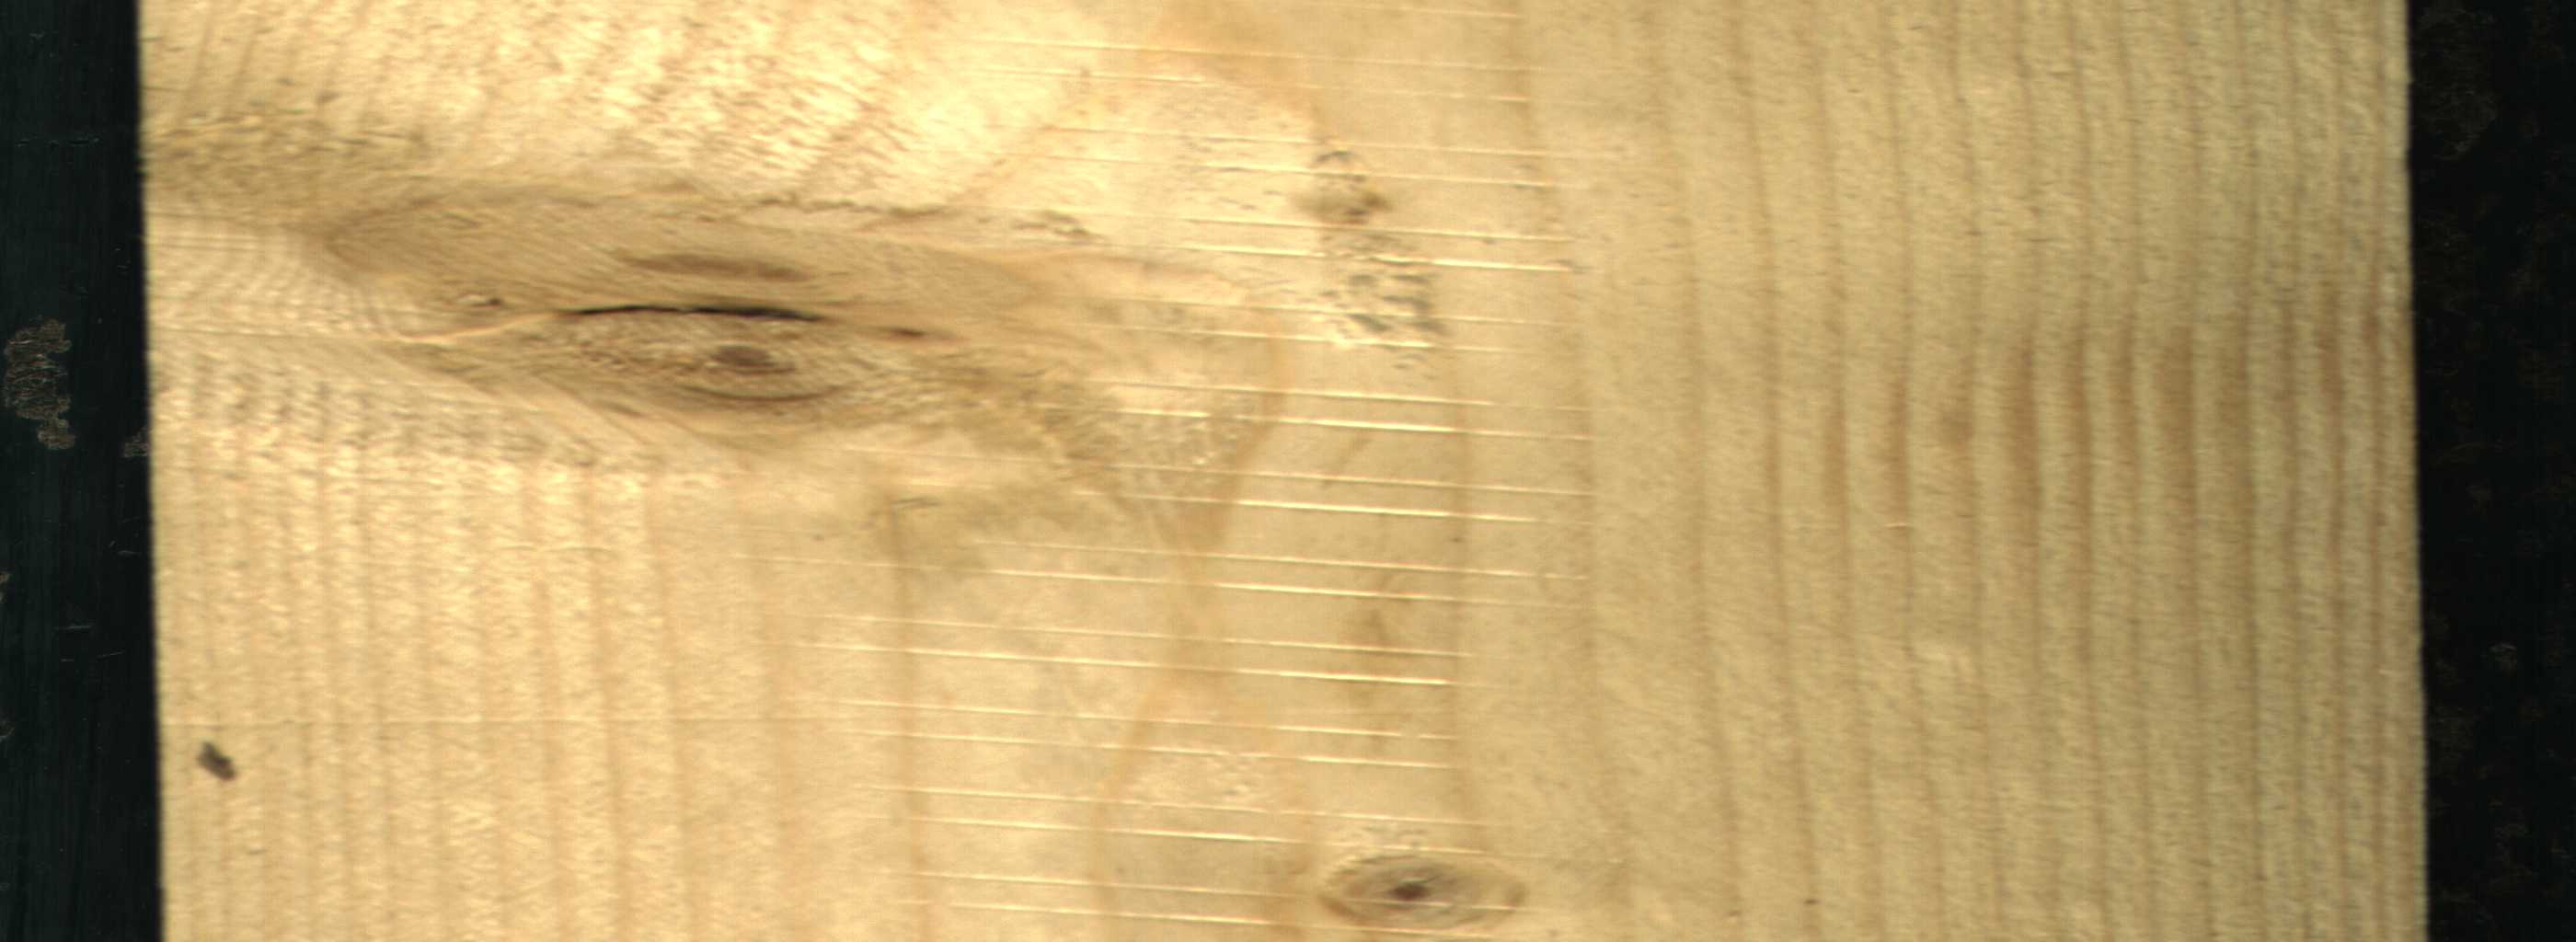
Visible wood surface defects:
Live_Knot
Live_Knot